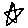
Label: star